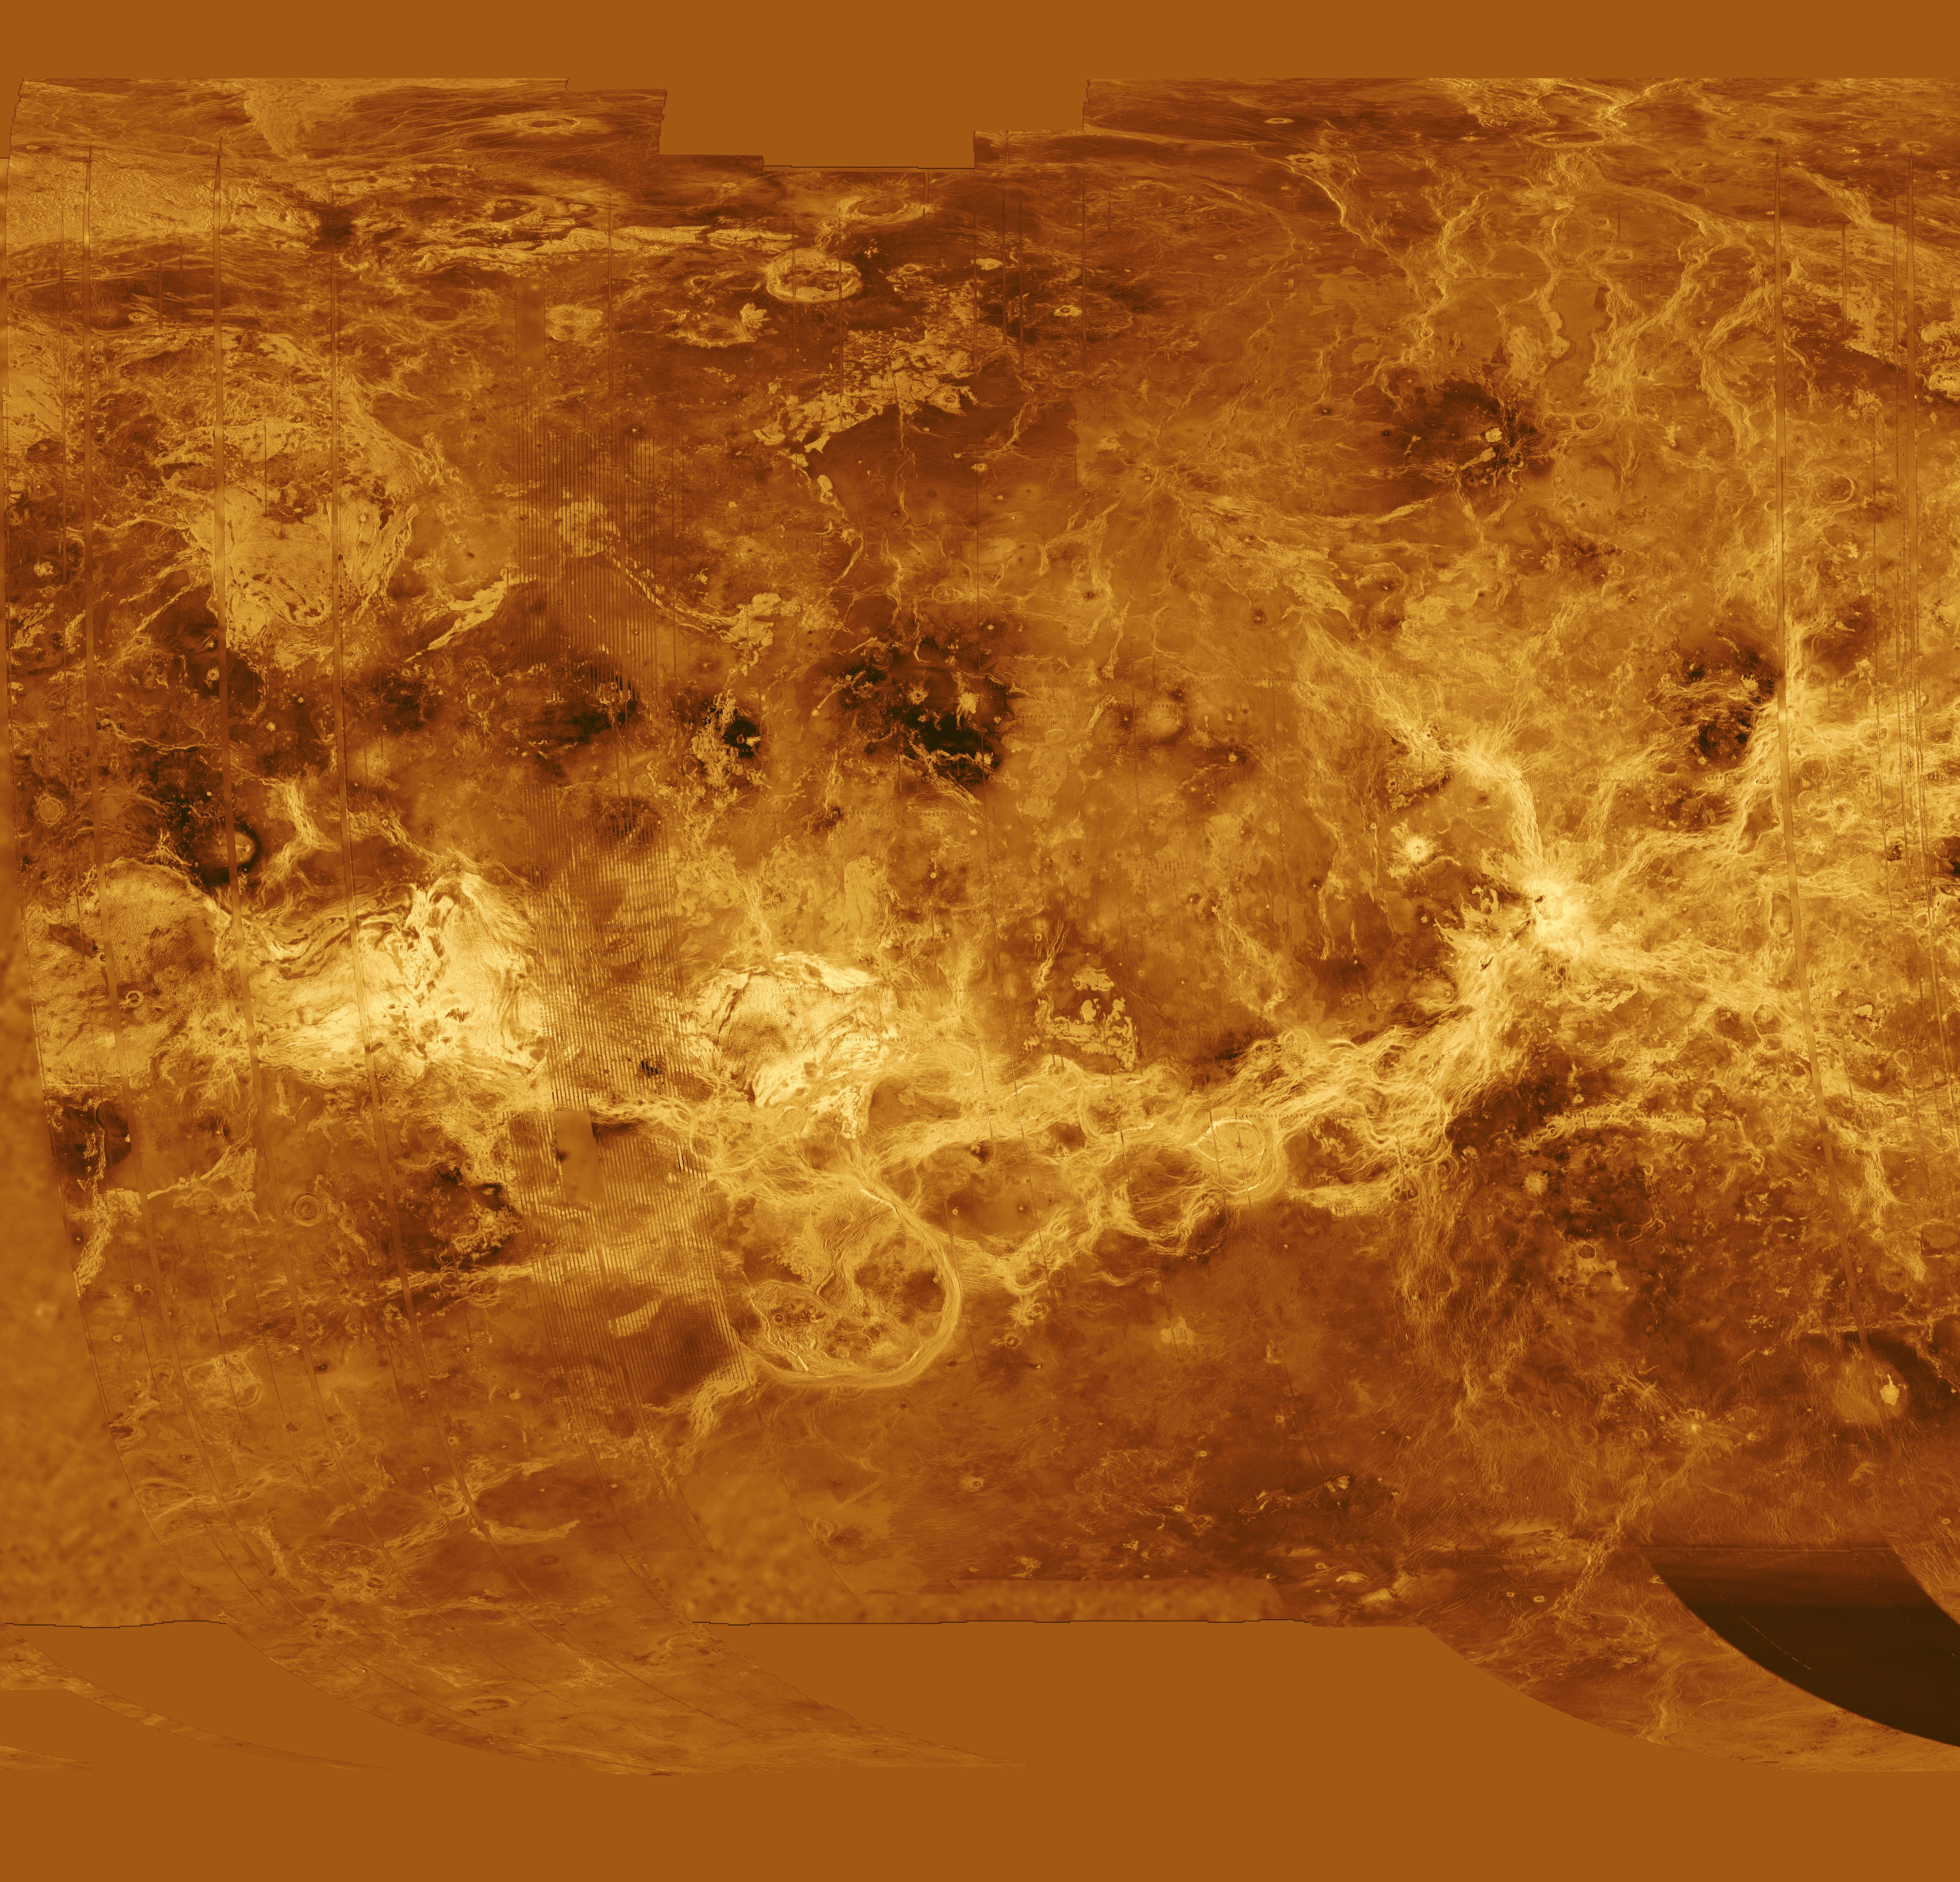
Venus - Simple Cylindrical Map of Surface Eastern Half Venus, Magellan